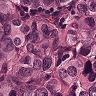
Metastatic tissue present: yes